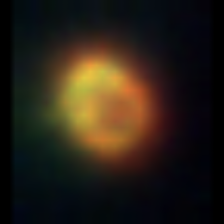
Taxon: NanoPlankton
Group: Other